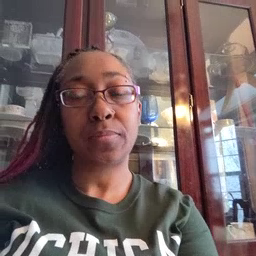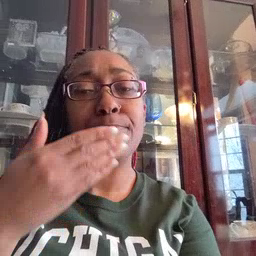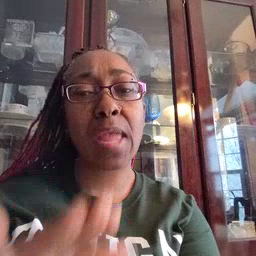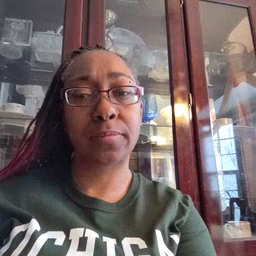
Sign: bad